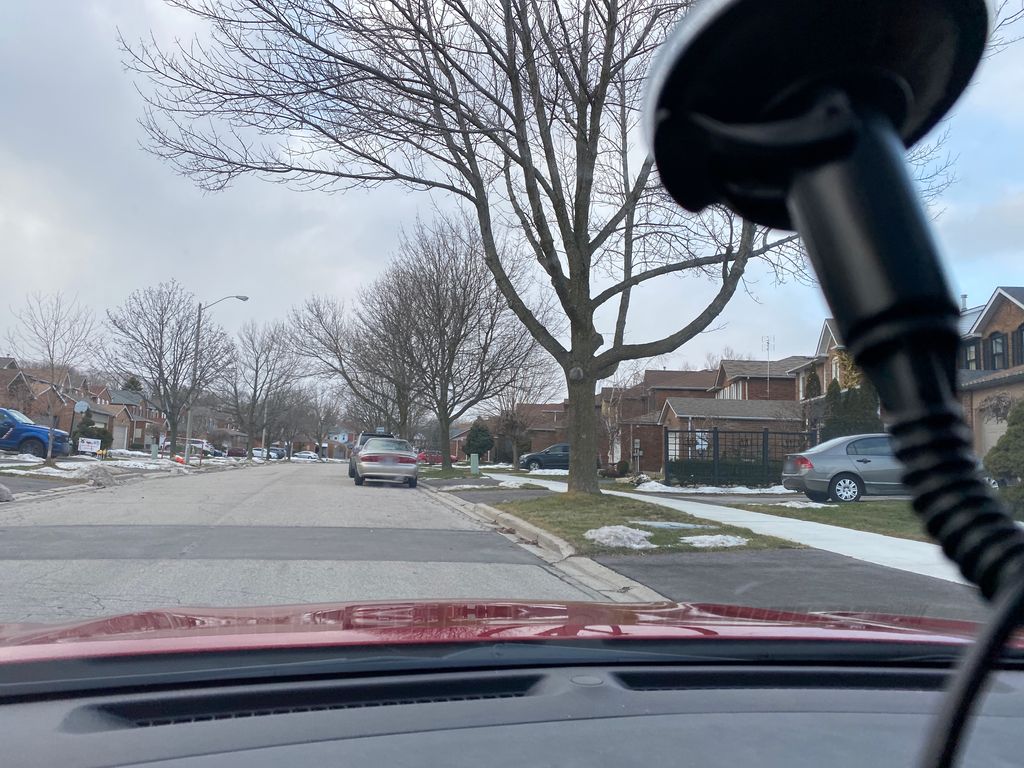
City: toronto